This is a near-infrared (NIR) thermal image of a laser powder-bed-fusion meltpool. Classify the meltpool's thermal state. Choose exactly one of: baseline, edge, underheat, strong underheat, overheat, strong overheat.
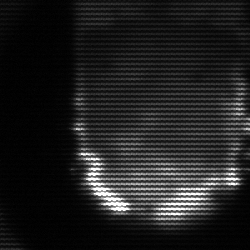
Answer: baseline